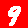
Digit: 9